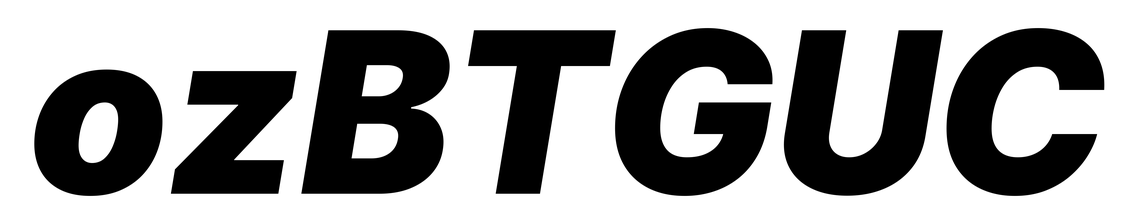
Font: Inter-Italic_Black_Italic